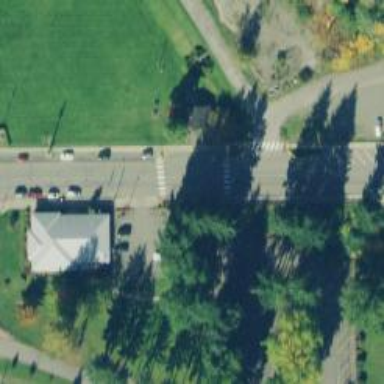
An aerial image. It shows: Footway with zebra crossing.